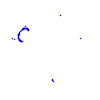
Particle: proton